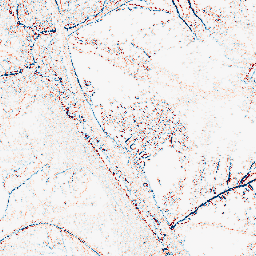
Category: edge_preserving
Decomposition family: median
Decomposition parameters: size: 3
Upsampling method: cubic_catmull_rom
Upsampling parameters: scale: 4
Upsampling scale: 4